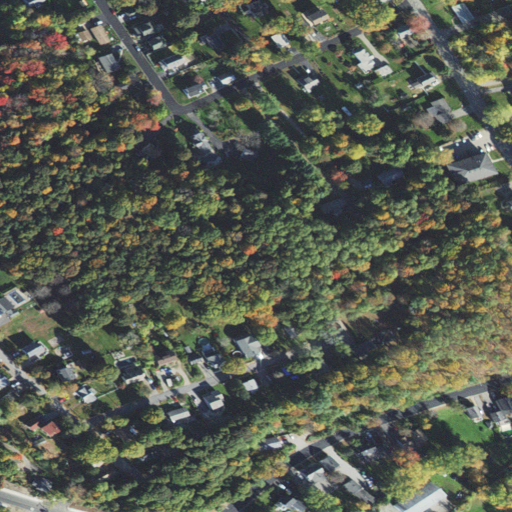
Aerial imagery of mountain in Massachusetts named Powder House Hill containing open development, medium intensity development, low intensity development, high intensity development, and deciduous forest